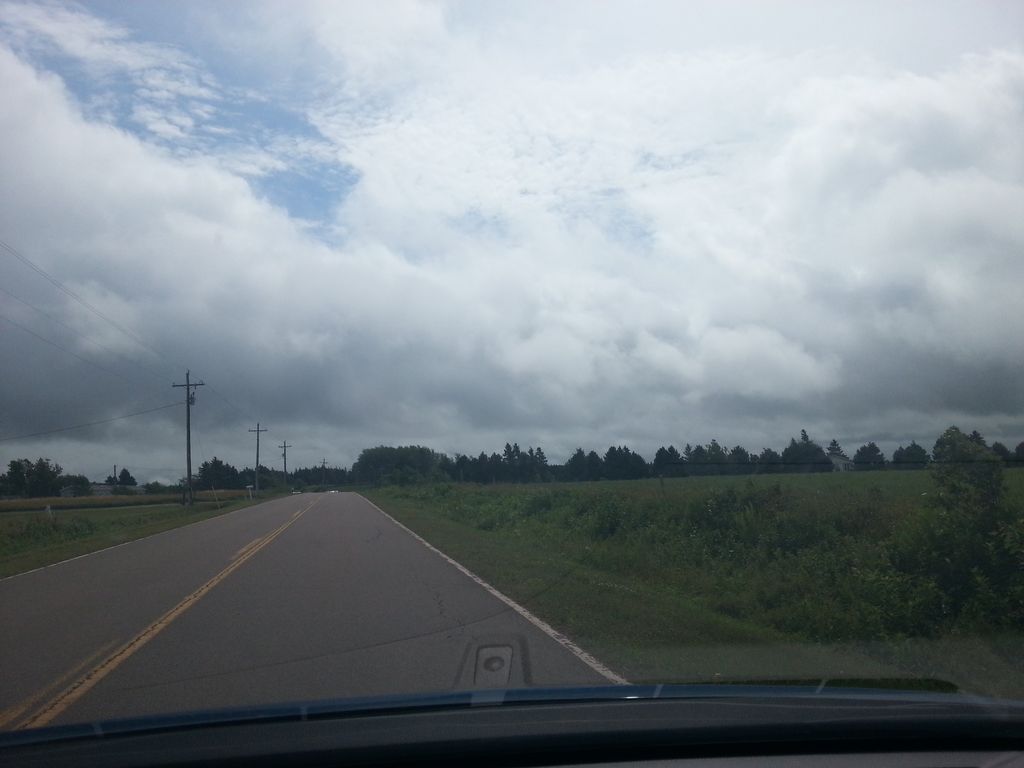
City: charlottetown